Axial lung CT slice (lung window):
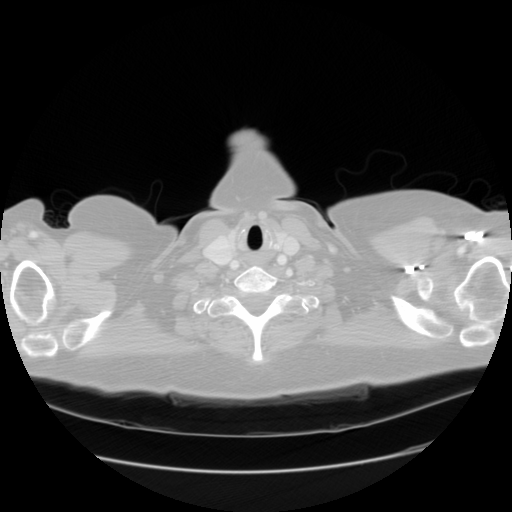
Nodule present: no